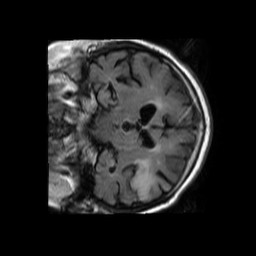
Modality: FLAIR
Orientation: coronal
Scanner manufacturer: philips
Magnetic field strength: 1.5 T
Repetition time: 6 s
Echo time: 0.12 s